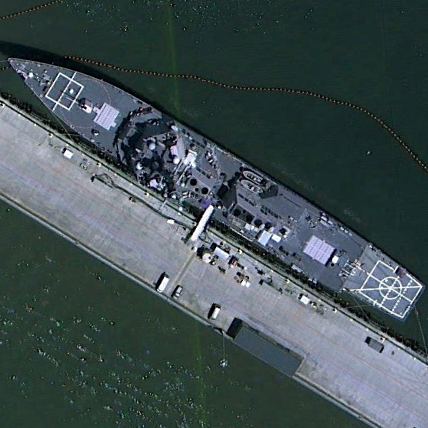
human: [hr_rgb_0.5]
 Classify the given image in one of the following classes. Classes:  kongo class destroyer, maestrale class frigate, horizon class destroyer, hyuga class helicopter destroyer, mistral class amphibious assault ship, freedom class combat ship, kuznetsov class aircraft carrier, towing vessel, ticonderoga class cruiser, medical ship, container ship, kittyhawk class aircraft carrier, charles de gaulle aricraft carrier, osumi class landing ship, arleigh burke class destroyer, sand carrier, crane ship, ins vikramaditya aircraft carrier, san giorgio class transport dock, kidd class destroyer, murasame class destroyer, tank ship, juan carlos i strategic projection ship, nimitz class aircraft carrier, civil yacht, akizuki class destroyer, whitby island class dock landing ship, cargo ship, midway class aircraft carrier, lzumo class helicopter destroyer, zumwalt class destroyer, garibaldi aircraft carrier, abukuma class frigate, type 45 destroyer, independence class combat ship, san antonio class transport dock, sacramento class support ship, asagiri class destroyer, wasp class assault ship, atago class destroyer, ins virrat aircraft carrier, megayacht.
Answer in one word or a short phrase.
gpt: Arleigh Burke class destroyer